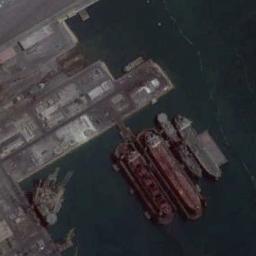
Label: ship